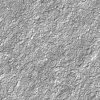
Atmospheric dust classification: not_dusty